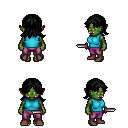
a pixel art fantasy rpg character, female body template, orc, green skin, teal sleeveless shirt, magenta pants, black loose hair, maroon shoes, dagger, four views (front, back, left, right), 2x2 character sprite sheet, small pixel art, hard edges, no anti-aliasing